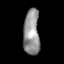
Tissue: lung
Cell type: Epithelial cells
Senescence score: 0.1999
Nuclear area (px): 724
Mean DAPI intensity: 146.417